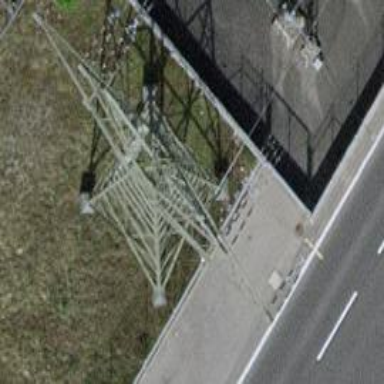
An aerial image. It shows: Power line in the image.